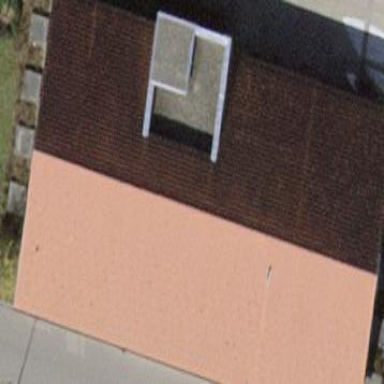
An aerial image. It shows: Hospital building with gabled roof.